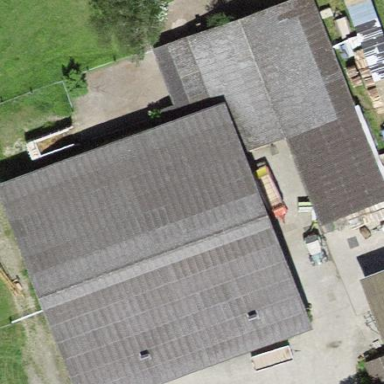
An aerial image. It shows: Rural barn.